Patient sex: M
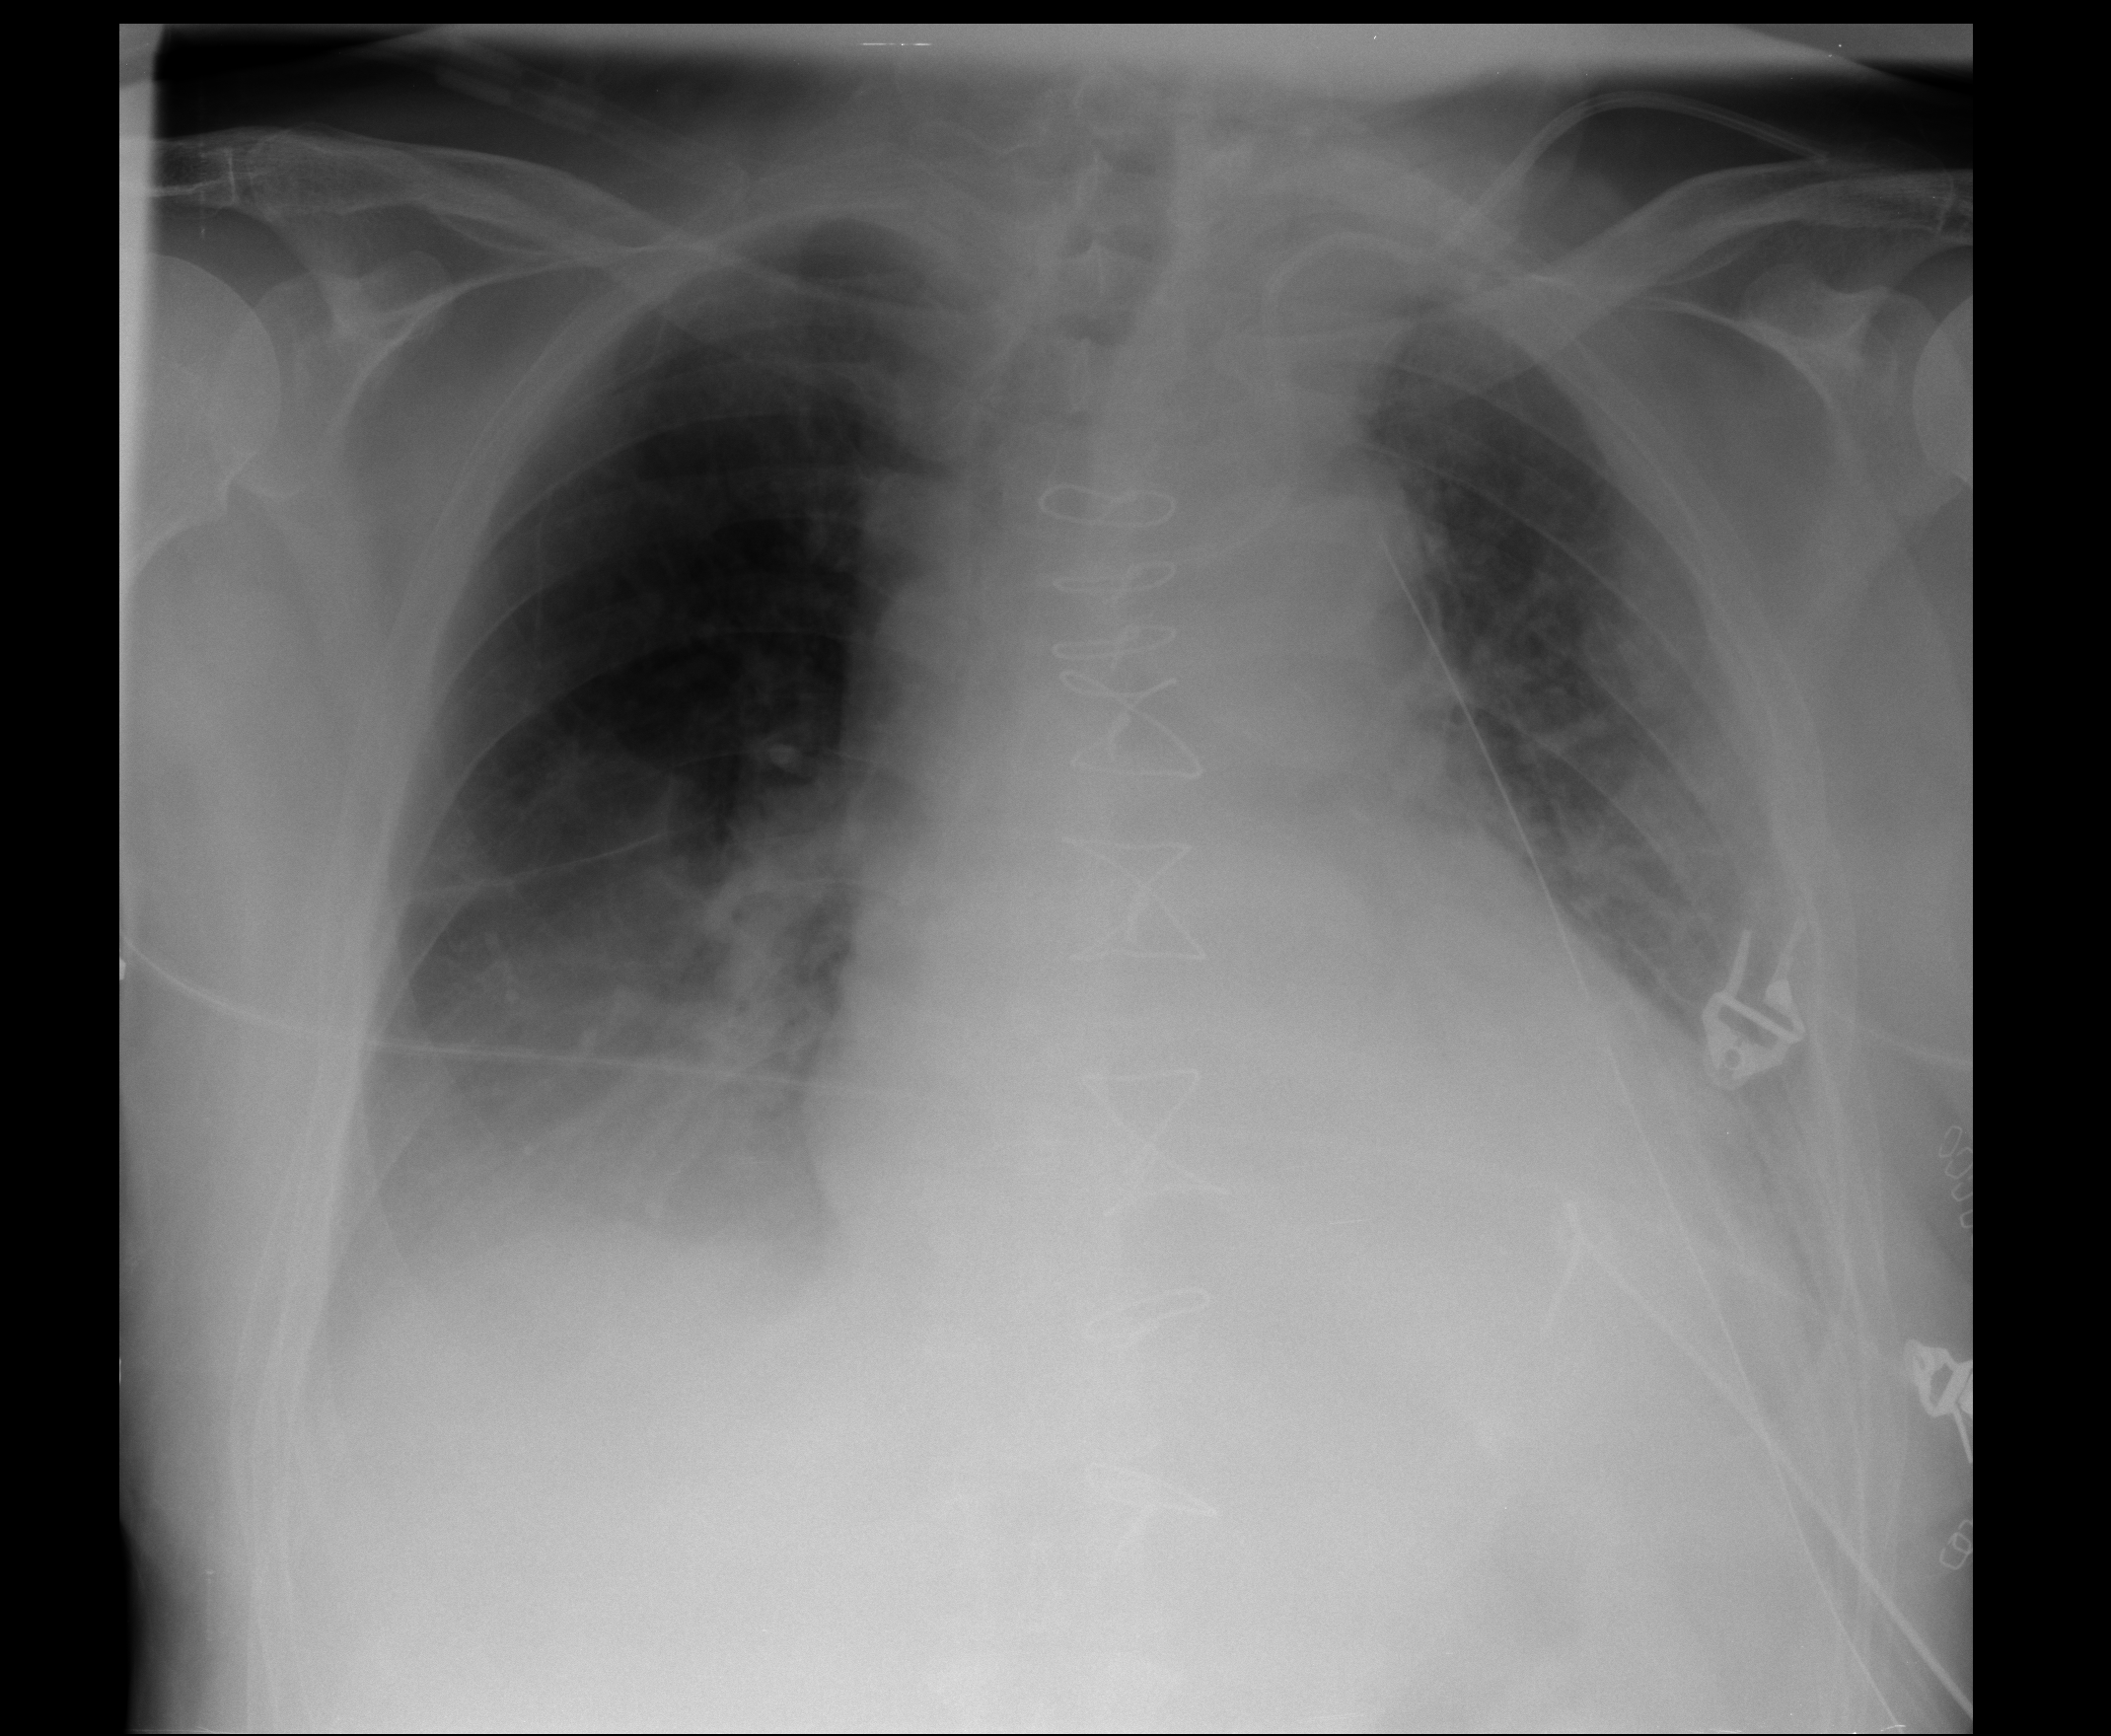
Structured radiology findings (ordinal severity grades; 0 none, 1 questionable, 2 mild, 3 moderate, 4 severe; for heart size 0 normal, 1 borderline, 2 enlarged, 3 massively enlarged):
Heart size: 2
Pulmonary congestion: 0
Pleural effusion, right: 2
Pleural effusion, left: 2
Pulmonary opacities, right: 0
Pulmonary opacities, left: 0
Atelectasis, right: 2
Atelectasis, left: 2